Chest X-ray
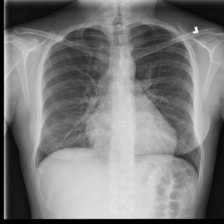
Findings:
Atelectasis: negative
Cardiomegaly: negative
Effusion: negative
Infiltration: negative
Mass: negative
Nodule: negative
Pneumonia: negative
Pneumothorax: negative
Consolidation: negative
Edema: negative
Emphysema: negative
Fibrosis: negative
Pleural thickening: negative
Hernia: negative